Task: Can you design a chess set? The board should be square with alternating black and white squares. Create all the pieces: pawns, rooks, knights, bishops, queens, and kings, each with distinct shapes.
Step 3520:
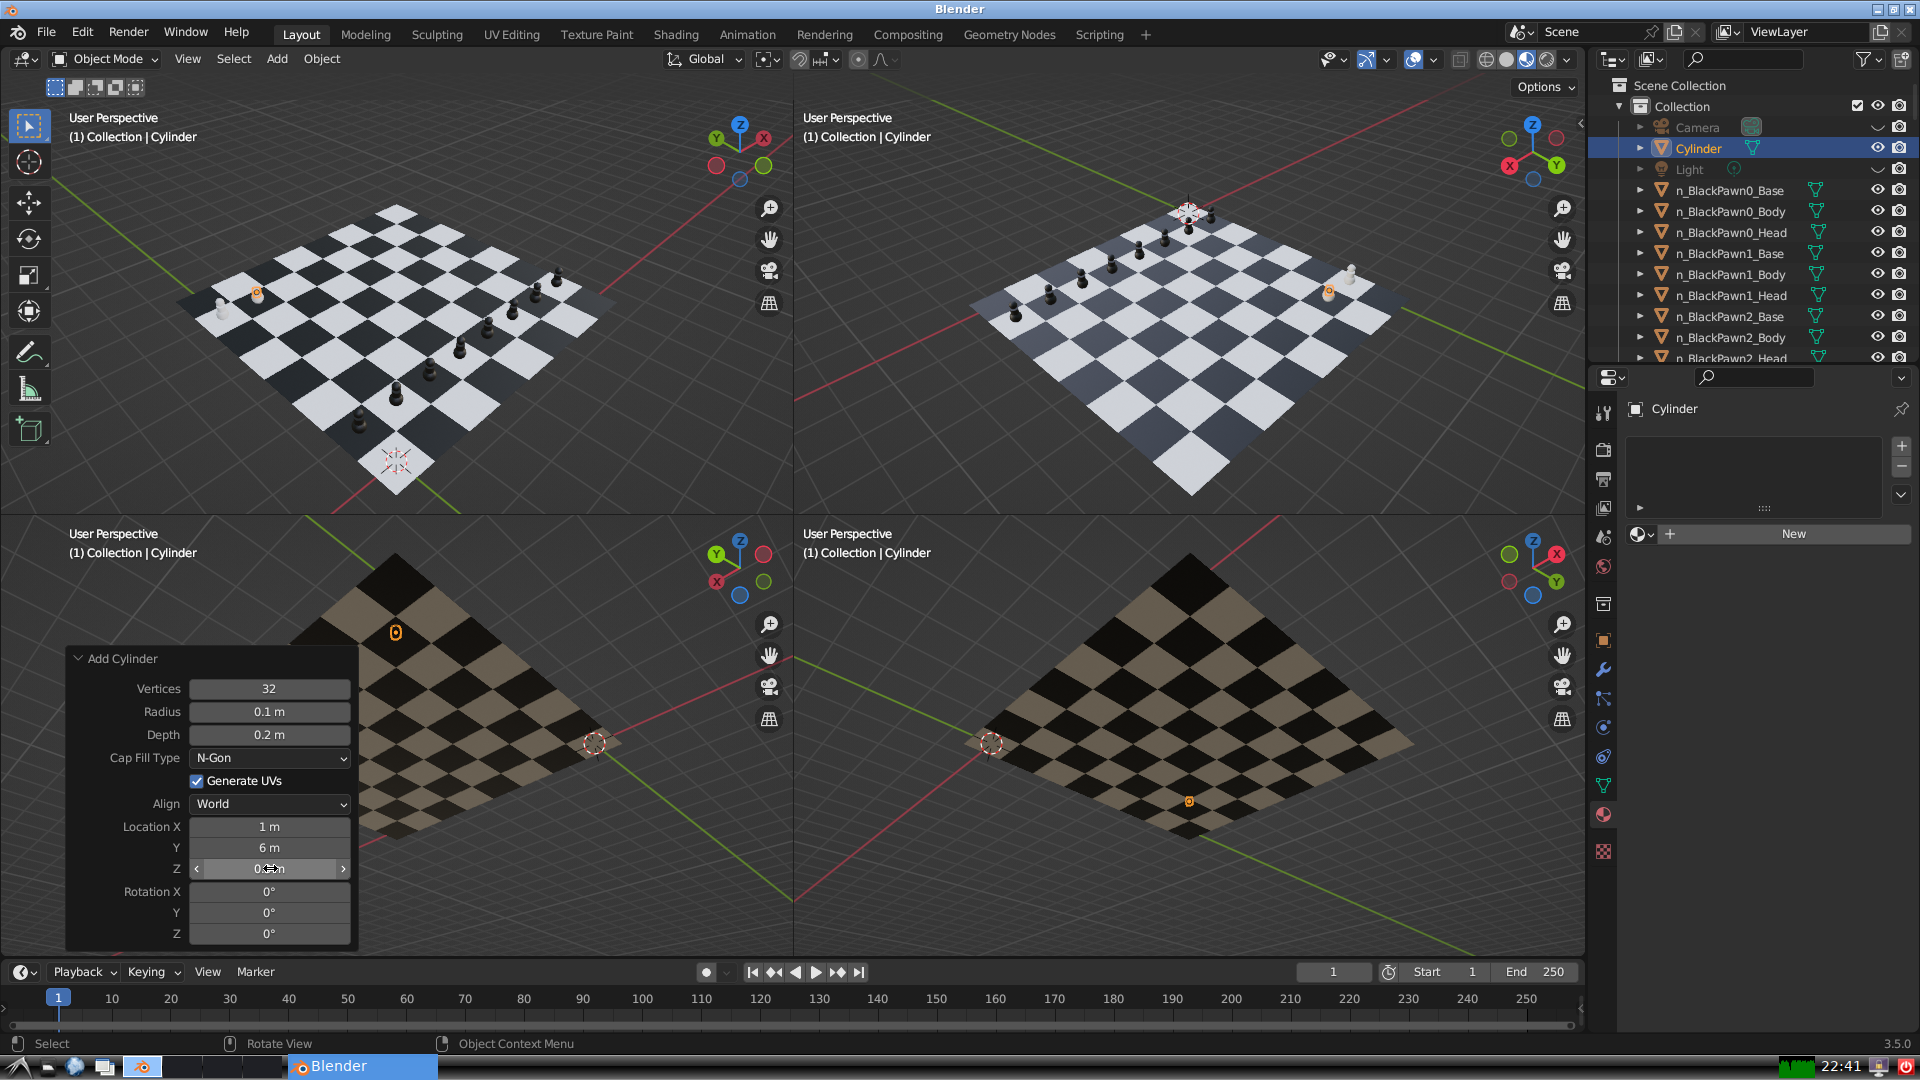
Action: {"mouse_move": [960, 540]}